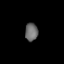
Tissue: lung
Cell type: T cells
Senescence score: 0.1988
Nuclear area (px): 225
Mean DAPI intensity: 106.484